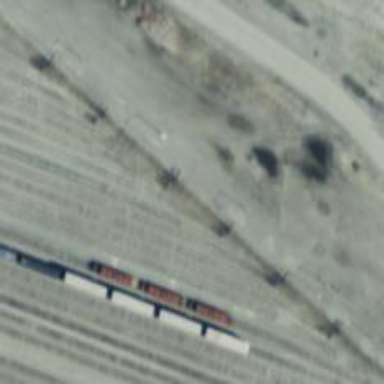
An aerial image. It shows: Railway yard used for servicing trains.